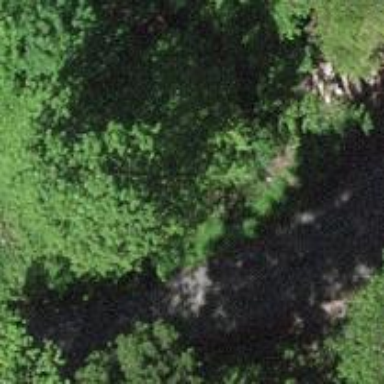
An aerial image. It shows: Culvert tunnel.